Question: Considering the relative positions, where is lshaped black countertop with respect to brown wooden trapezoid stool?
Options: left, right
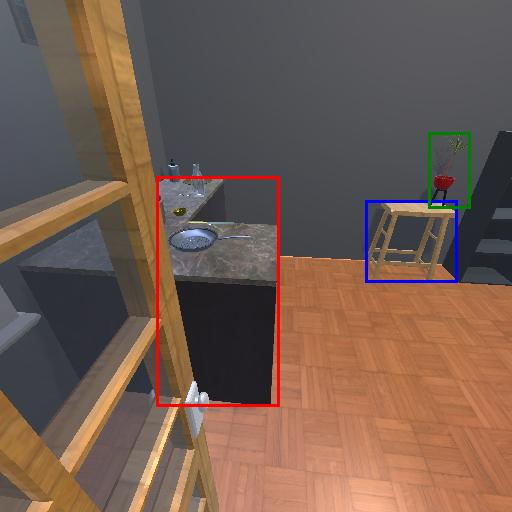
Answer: left